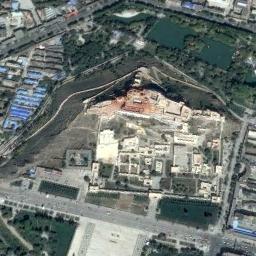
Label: palace